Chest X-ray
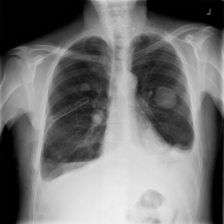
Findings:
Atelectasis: negative
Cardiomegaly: negative
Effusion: positive
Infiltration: negative
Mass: positive
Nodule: negative
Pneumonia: negative
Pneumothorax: positive
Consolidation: negative
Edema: negative
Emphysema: positive
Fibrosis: negative
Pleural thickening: negative
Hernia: negative